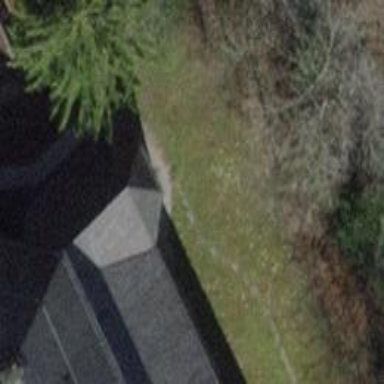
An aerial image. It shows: White building with gabled roof.